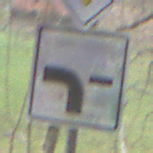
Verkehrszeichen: VerlaufVorfahrtsstrasse6
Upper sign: Vorfahrtsstrasse
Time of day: MorningAfternoon
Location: Outdoor (Nature)
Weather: PartlyCloudy
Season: NotSpecified
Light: Natural